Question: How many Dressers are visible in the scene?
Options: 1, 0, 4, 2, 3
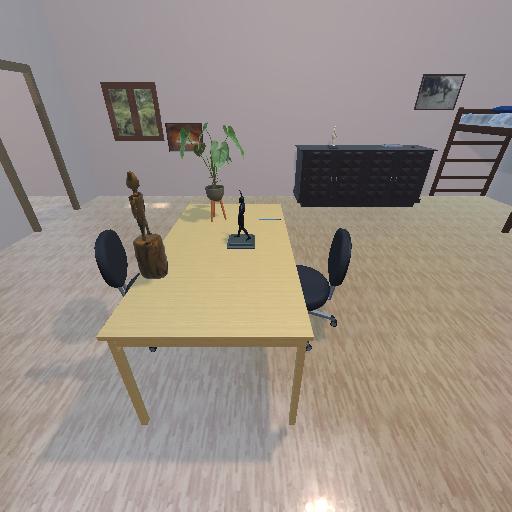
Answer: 1